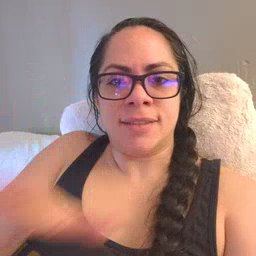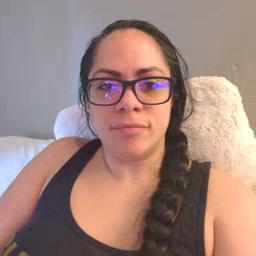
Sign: clean